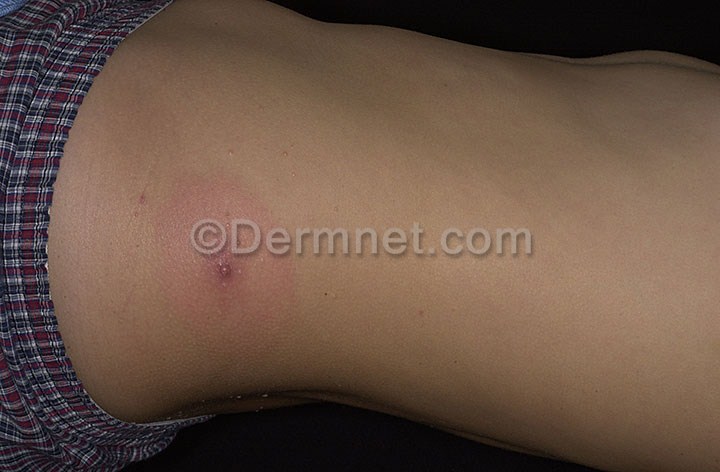
Disease: Herpes HPV and other STDs Photos